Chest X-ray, AP view. Patient: 2 years old, sex M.
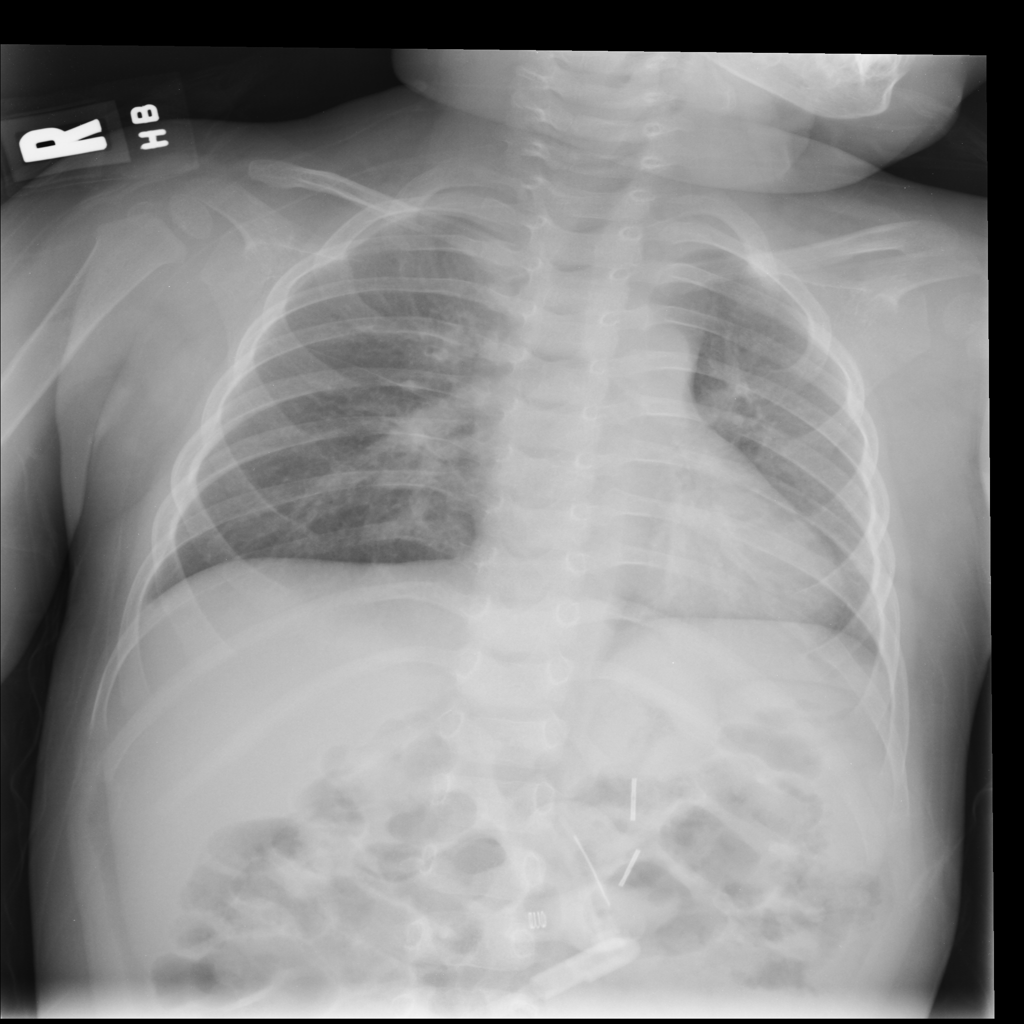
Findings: No Finding